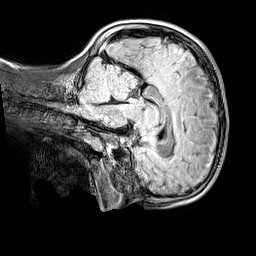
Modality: FLAIR
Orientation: sagittal
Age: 9
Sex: male
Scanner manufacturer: siemens
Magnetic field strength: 3 T
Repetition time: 5 s
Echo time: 0.388 s